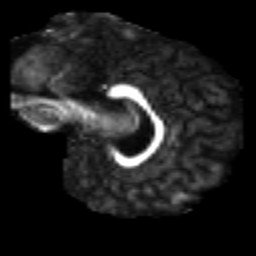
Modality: FA
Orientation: sagittal
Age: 20
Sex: female
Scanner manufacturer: siemens
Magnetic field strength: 3 T
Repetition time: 2.3 s
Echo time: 0.085 s